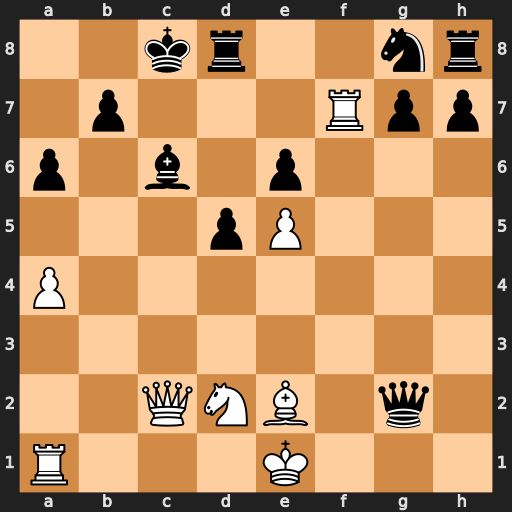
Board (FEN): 2kr2nr/1p3Rpp/p1b1p3/3pP3/P7/8/2QNB1q1/R3K3
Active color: w
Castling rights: Q
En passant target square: -
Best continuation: Qxc6+ bxc6 Bxa6+ Kb8 Rb1+ Ka8 Bb7+